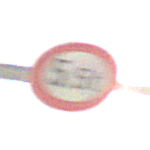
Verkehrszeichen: TatsaechlicheMasse
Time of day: MorningAfternoon
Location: Outdoor (Beach)
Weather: PartlyCloudy
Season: NotSpecified
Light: Natural